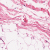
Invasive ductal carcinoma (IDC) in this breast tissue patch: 0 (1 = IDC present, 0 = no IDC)